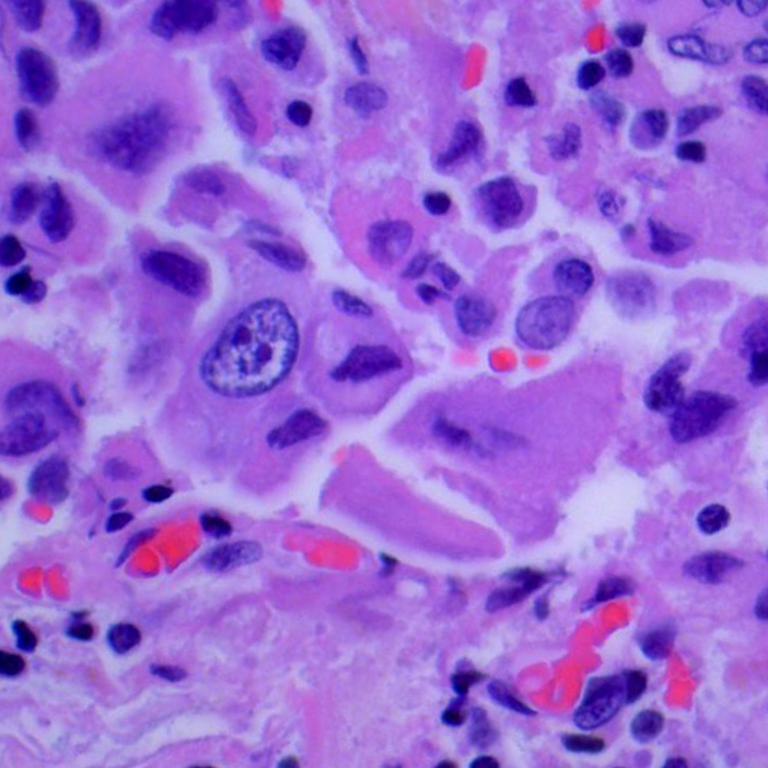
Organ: lung
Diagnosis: adenocarcinomas